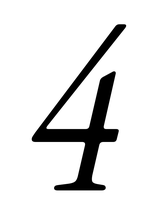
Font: InstrumentSerif-Italic